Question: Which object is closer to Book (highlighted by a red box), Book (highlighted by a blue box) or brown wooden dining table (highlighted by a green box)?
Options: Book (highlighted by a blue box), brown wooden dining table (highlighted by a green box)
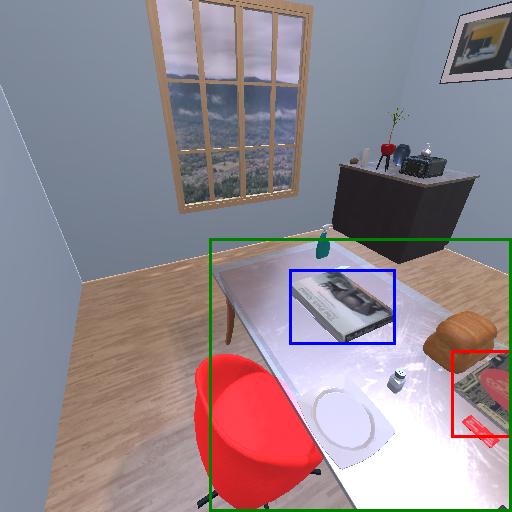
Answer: Book (highlighted by a blue box)